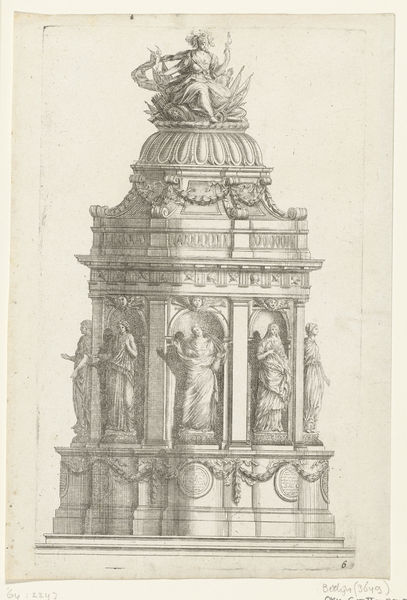
Titel: Grafmonument in de vorm van een tempietto
Künstler: Jean (I) Marot
Standort: Amsterdam
Institution: Rijksmuseum
Schlagwörter: arch, architecture, column, men, people, white, women, fates, frauen, grey, old, woman, print, classical, greek, heaven, man, building, drawing, paper, sculpture, statue, rope, wreath, statues, top, book, togas, page, pedestal, round, sepia, niche, memorial, worship, goddeses, signes, karussell